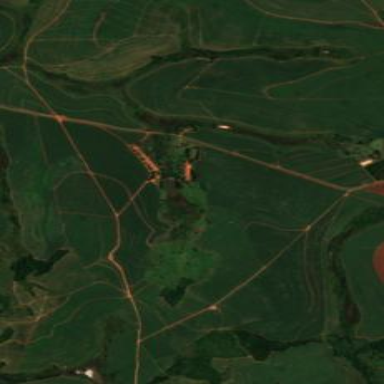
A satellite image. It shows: Farmland used to grow coffee crops.